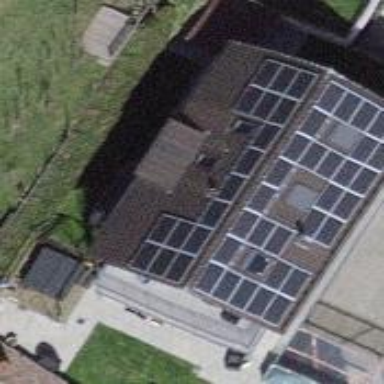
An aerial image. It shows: Solar photovoltaic panel generator.